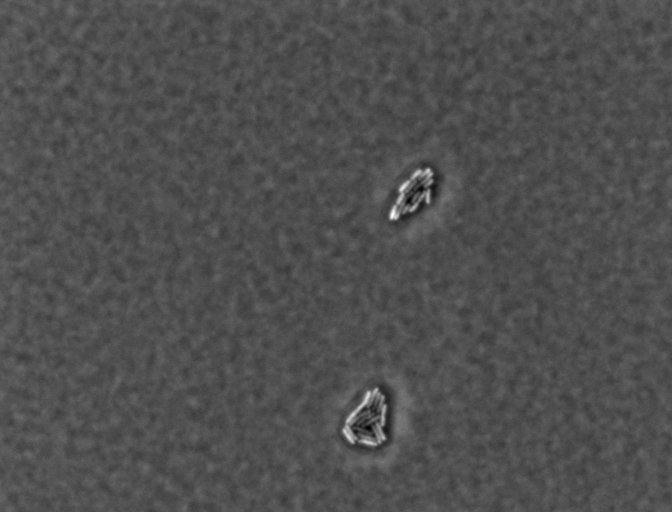
Salmonella enterica Typhimurium